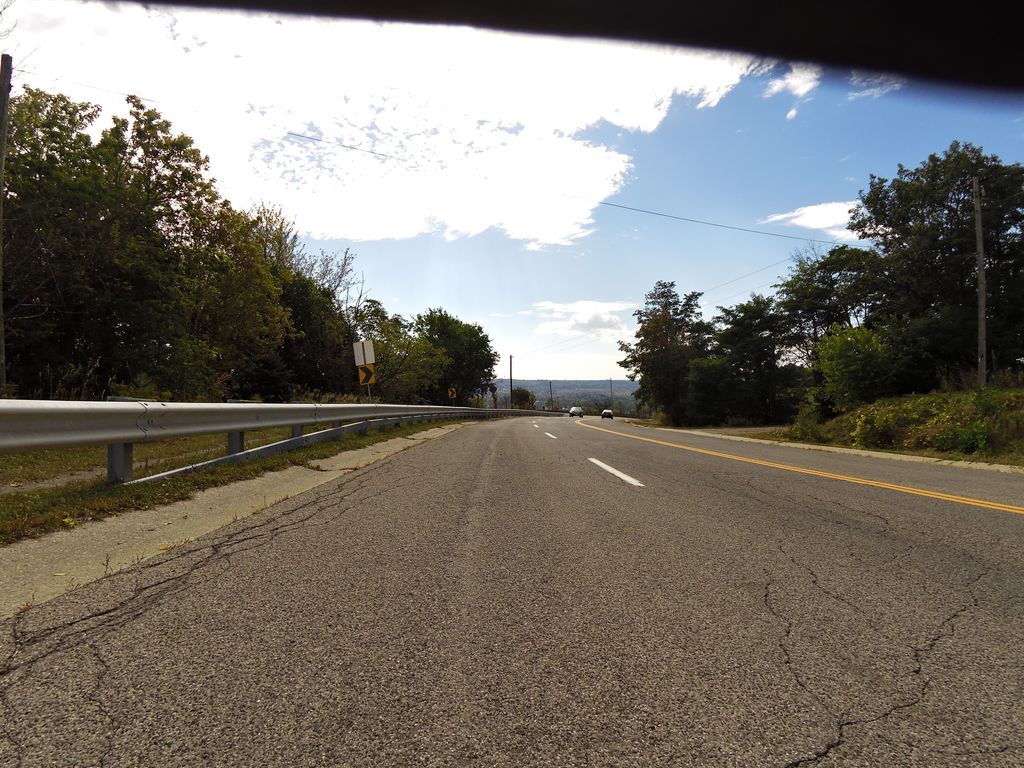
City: hamilton